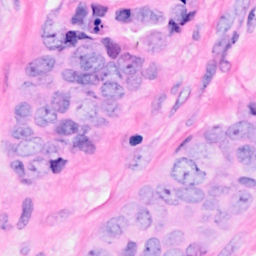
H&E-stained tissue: Breast